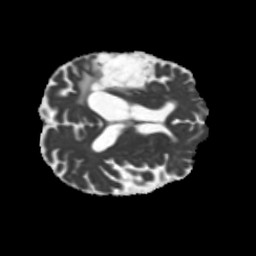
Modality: MD
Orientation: axial
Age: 55
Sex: male
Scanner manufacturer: siemens
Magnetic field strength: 3 T
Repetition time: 5.25 s
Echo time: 0.08 s